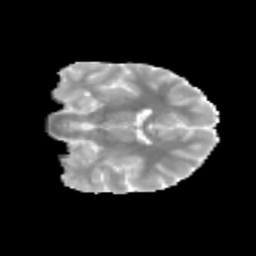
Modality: MD
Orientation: coronal
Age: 13
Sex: female
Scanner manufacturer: siemens
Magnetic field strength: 3 T
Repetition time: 3.8 s
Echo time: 0.07 s